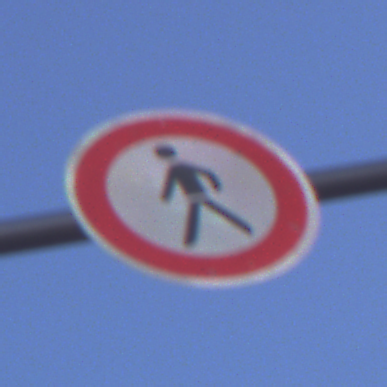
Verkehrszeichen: VerbotFussgaenger
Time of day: SunriseSunset
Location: Outdoor (Nature)
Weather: Clear
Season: NotSpecified
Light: Natural